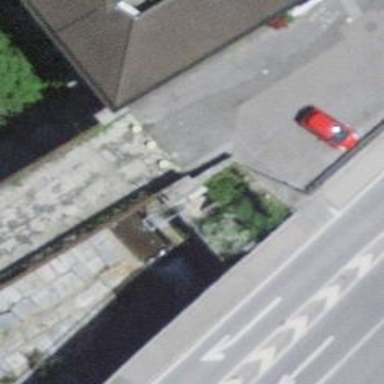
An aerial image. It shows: Bollard barrier.